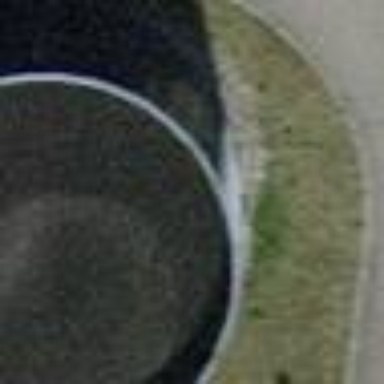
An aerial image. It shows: Silo next to slurry tank building.